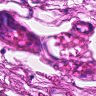
Metastatic tissue present: no